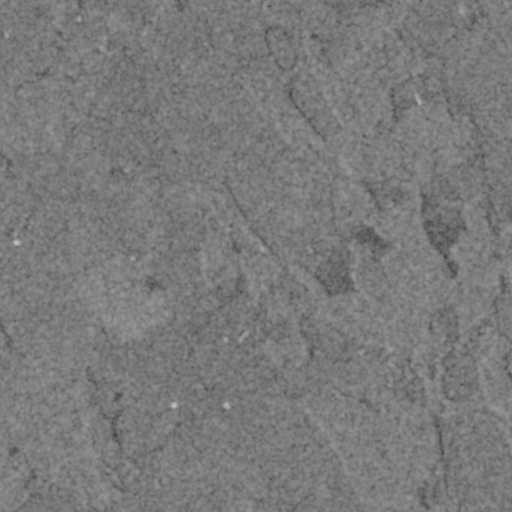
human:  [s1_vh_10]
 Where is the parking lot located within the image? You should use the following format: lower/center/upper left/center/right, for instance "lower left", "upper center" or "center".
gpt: The parking lot is located in the upper left of the image.
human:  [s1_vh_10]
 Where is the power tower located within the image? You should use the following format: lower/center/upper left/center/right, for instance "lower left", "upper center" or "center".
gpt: The power tower is located in the upper left of the image.
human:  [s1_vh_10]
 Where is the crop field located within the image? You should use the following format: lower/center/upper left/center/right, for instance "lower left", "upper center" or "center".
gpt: There is no crop field in the image.

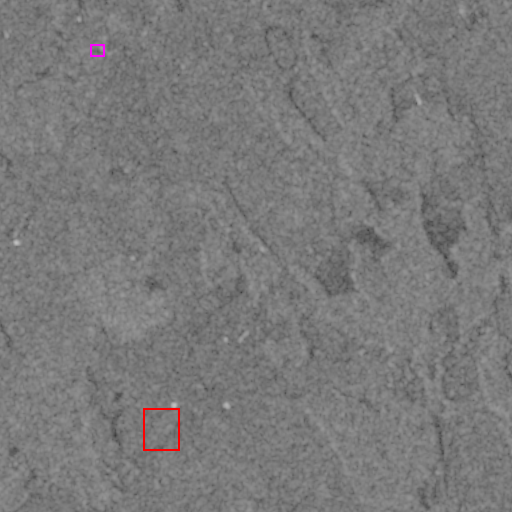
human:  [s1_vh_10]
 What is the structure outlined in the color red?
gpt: The structure outlined in red is a track.
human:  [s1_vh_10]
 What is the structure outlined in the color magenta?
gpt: The structure outlined in magenta is a building.
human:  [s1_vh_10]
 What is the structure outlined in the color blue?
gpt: There is no blue outline.